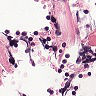
Metastatic tissue present: no